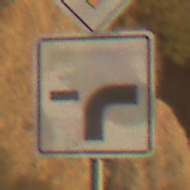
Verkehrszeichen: VerlaufVorfahrtsstrasse9
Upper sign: Vorfahrtsstrasse
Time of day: SunriseSunset
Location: Outdoor (Nature)
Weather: PartlyCloudy
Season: NotSpecified
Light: Natural